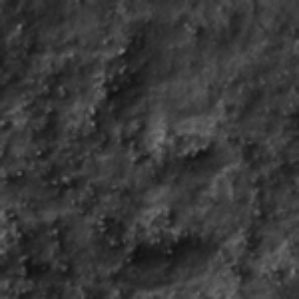
Label: frost